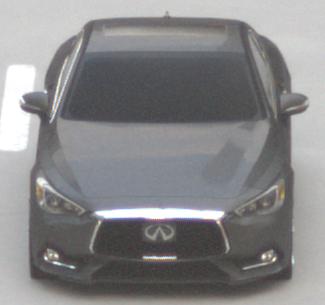
Make: Infiniti
Model: Q60 2.0t
Detailed model: Q60 (V37)
Model produced from: 2016/10
Model produced until: 2018/08
Doors: 2
Color: gray
Road condition: dry road
Daytime: morning or afternoon
Contrast: low contrast